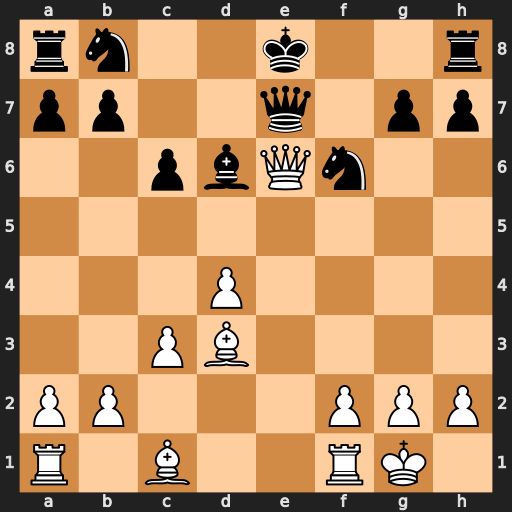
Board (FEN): rn2k2r/pp2q1pp/2pbQn2/8/3P4/2PB4/PP3PPP/R1B2RK1
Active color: w
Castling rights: kq
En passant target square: -
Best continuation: Qc8+ Qd8 Re1+